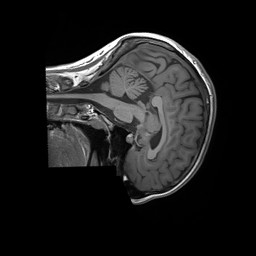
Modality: T1w
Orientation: sagittal
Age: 21
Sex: female
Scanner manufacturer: siemens
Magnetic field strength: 3 T
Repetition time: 1.8 s
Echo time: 0.00232 s